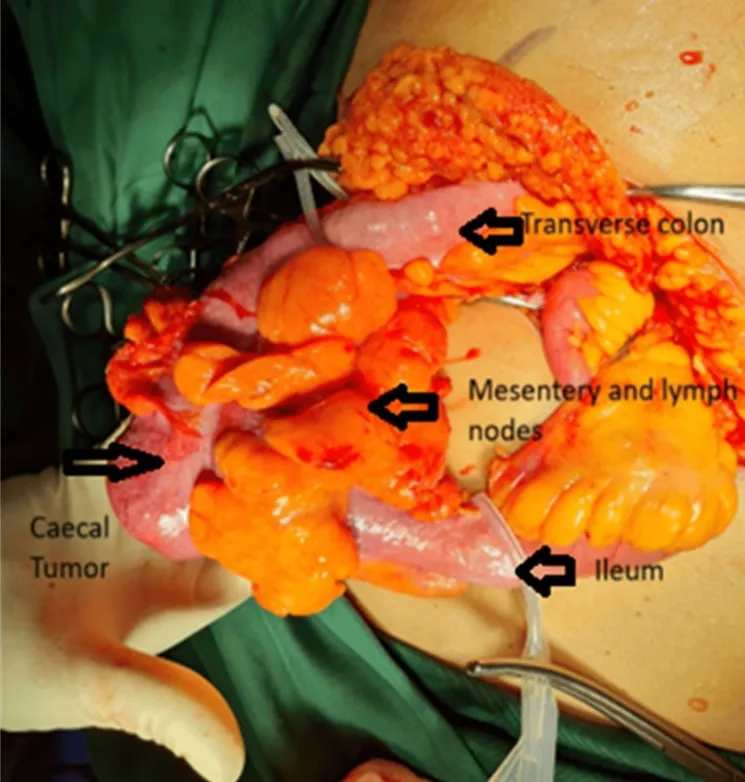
Intraoperative findings.
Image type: medical_photograph (other_medical_photograph)